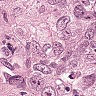
Metastatic tissue present: yes